Question: In C# types are said to be of value and reference types

If 'System.Object' is the topmost class so does it mean everything is object?
If its true ... then these questions come with them
so all types must be reference types as we cannot assign value directly to object .....
'''
int a=20; //this is primitive type or object ???
int a = new int(); //according to documentation this is reference type ...
'''
How these two statements are different ... In first statement does the 'new' keyword get automatically called?
Please explain this diagram its confusing me a lot ... couldn't understand from msdn.
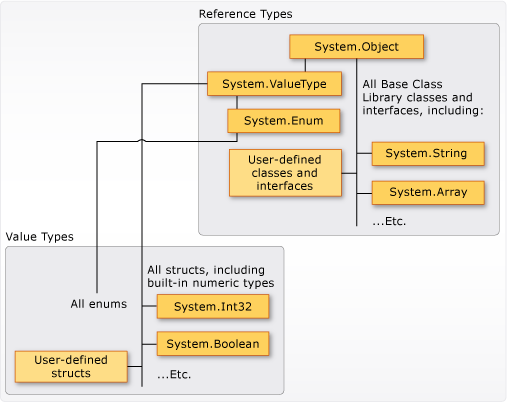
Answer: Value types exist in two "flavors": As pure value types and as boxed values types. A boxed value type is an immutable reference object. Even if these two have a different "physical" nature, their logical C# type is the same. I.e. a boxed 'int' is of type 'int'. This is different from Java where there exists a logical value integer type and a logical reference integer type that are to related but distinct types.
To make this work, C# has an automatic boxing mechanism.
'''
object o = 5; // Automatically boxes the integer number 5;
'''
Unboxing must be specified explicitly:
'''
int i = (int)o;
'''